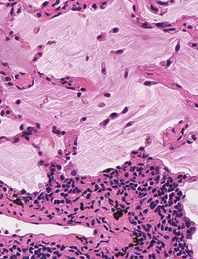
Tumor epithelial tissue: no
Tumor-associated stroma tissue: yes
Normal tissue: no